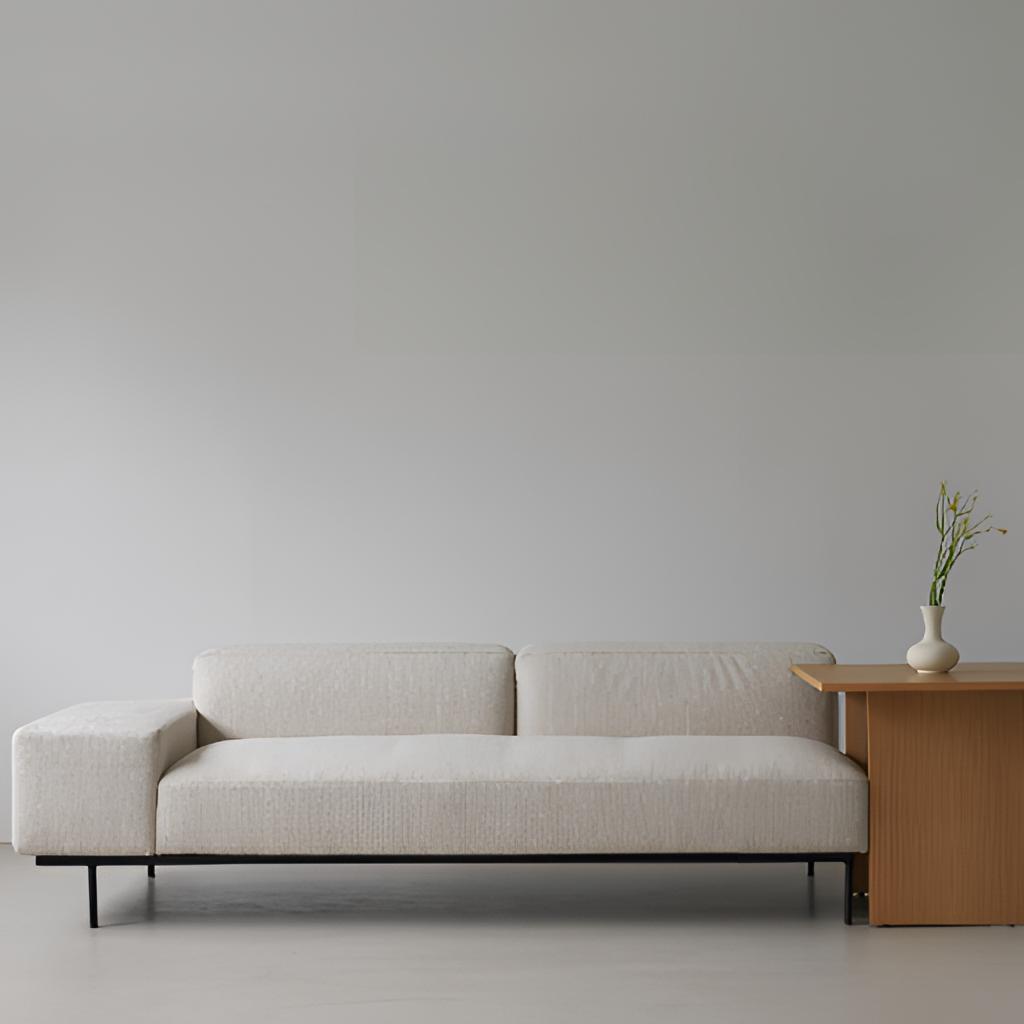
fabric sofa, living room, gray concrete flooring, with smooth pattern, minimalist, gray paint wallpaper, with solid pattern